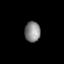
Tissue: lung
Cell type: Endothelial cells
Senescence score: 0.5881
Nuclear area (px): 314
Mean DAPI intensity: 135.462